Interaction volume radius: 10 \u00c5
Interaction volume height: 10 \u00c5
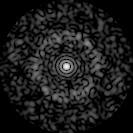
Disorder parameter: 0.8695